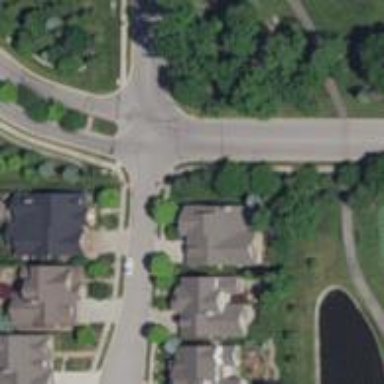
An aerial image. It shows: Residential road.